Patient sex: M
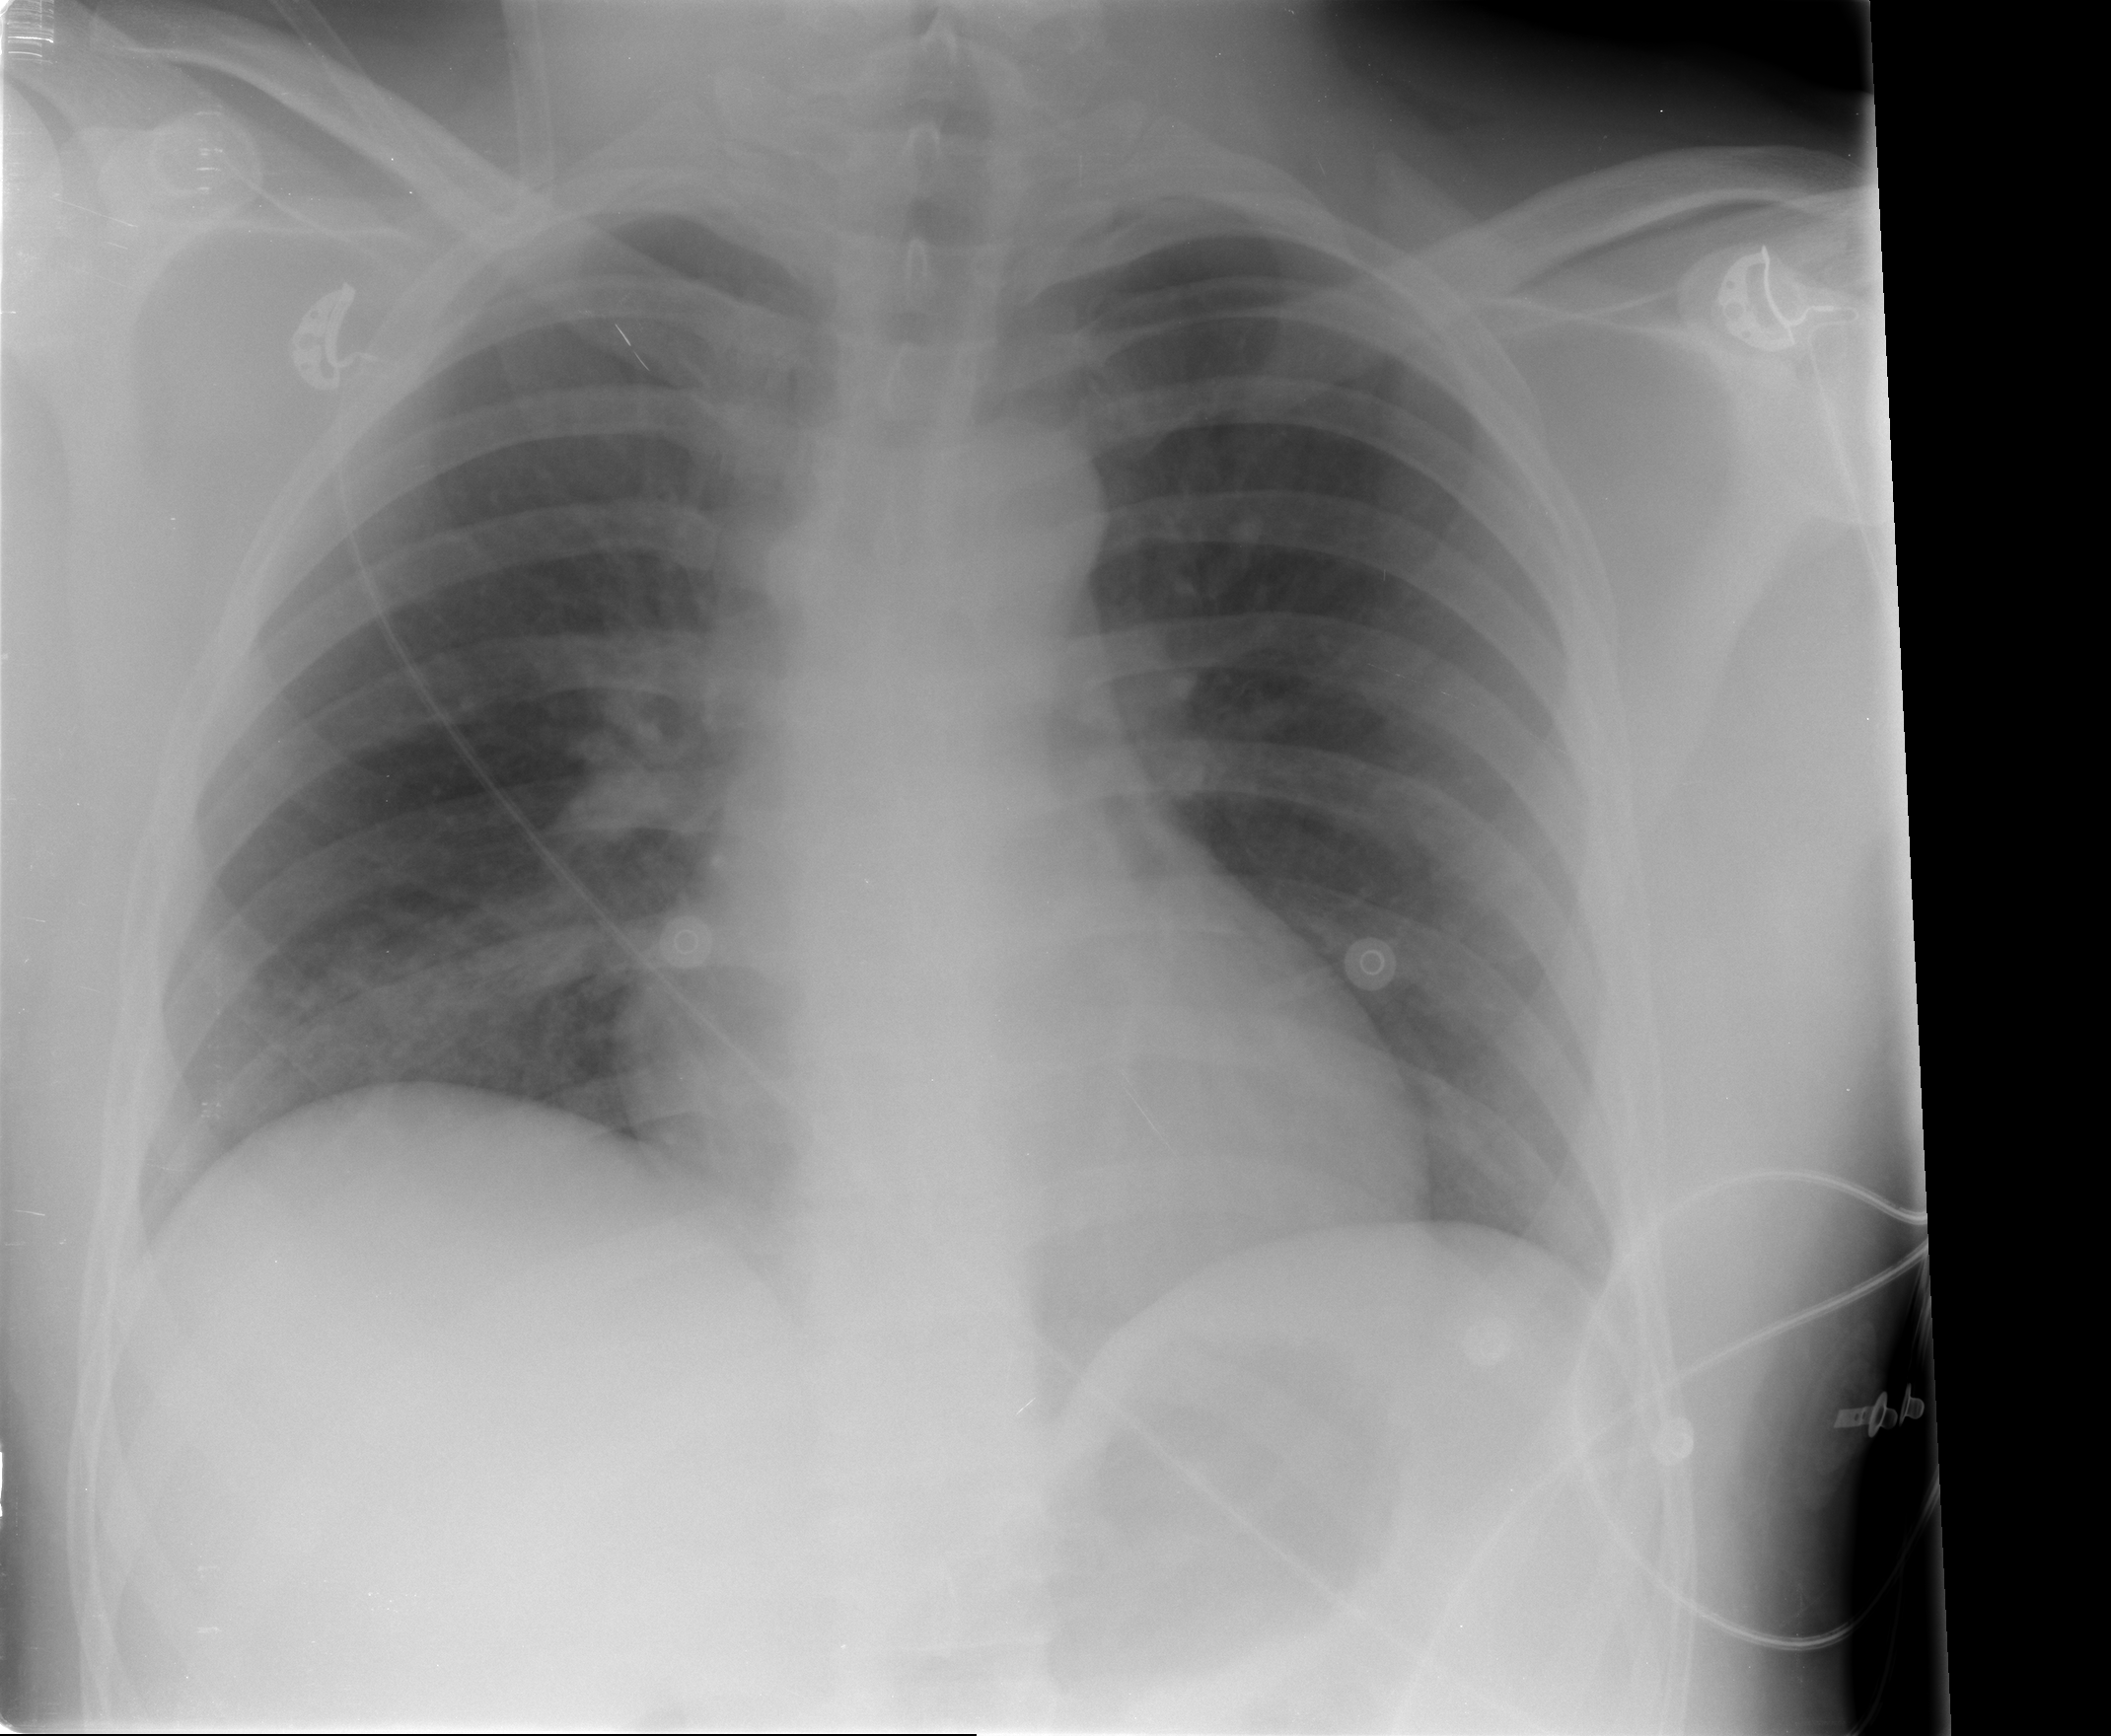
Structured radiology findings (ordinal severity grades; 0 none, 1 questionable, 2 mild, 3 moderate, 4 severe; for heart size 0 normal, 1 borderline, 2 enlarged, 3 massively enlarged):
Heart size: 0
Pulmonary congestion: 0
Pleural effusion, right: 0
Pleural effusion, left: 0
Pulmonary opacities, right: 2
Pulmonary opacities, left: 0
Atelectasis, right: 2
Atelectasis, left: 0